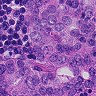
Metastatic tissue present: yes